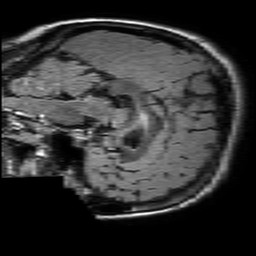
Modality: FLAIR
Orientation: sagittal
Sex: female
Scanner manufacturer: philips
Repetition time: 11 s
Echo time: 0.125 s